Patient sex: M
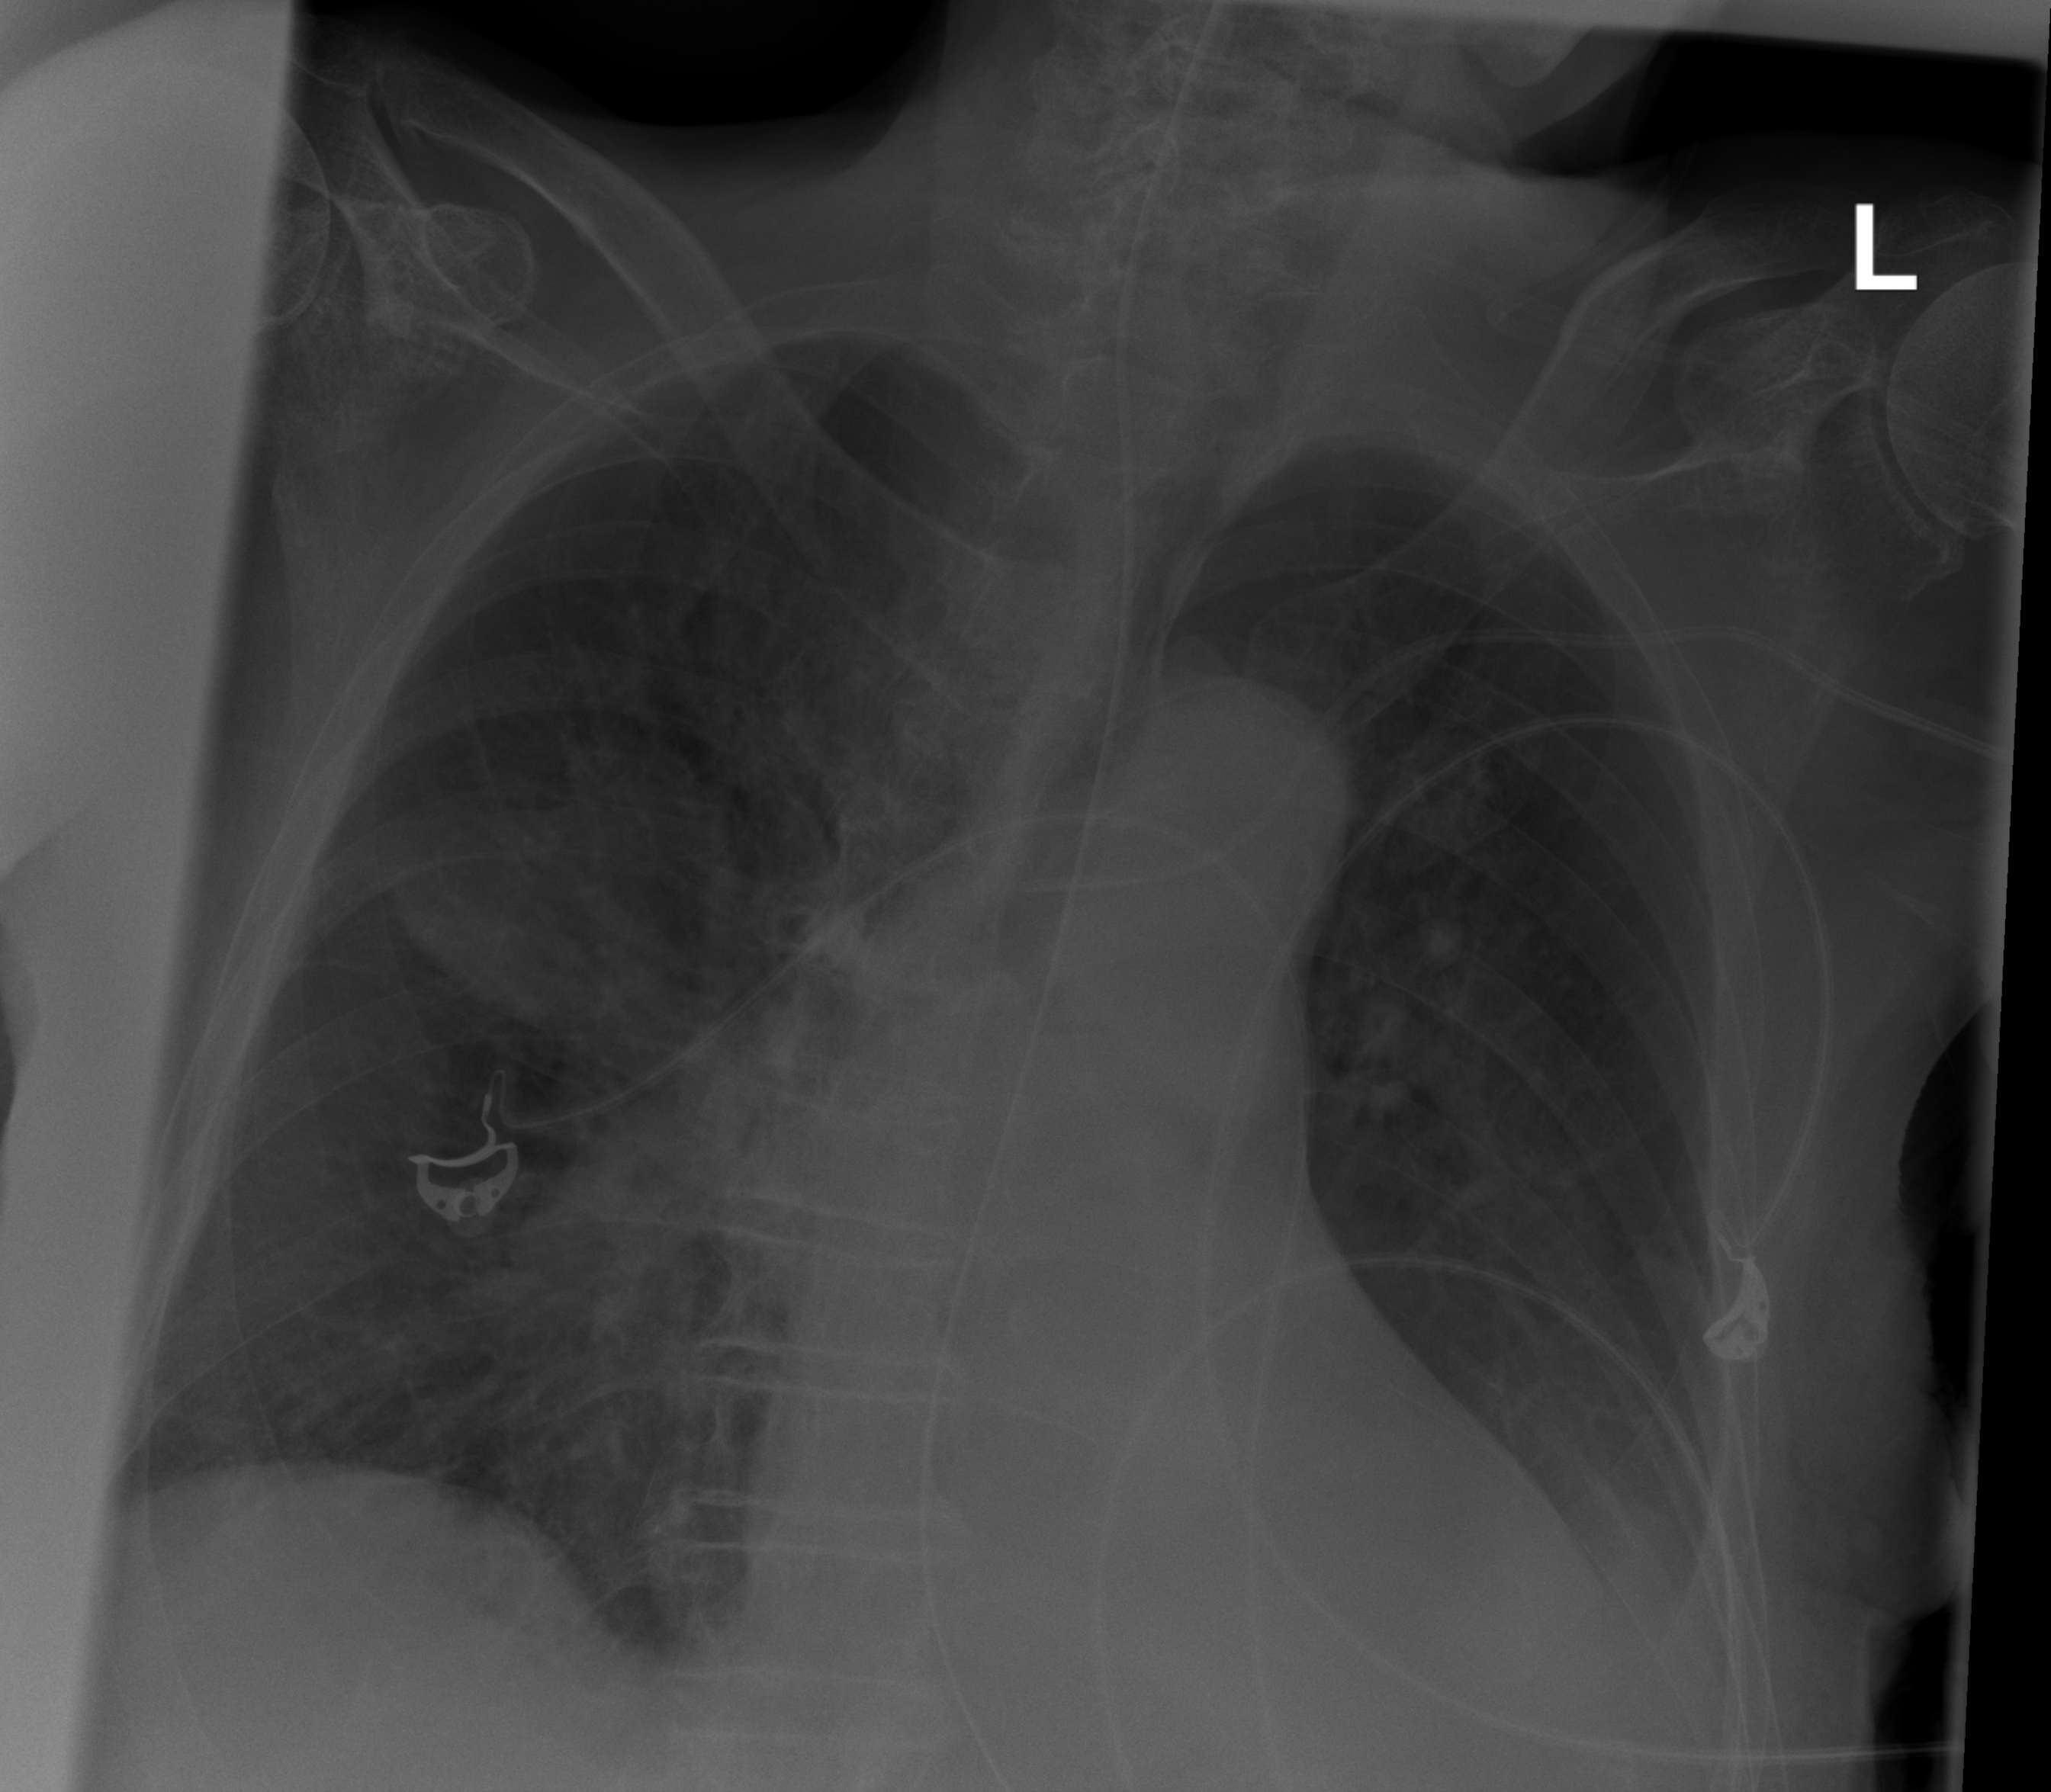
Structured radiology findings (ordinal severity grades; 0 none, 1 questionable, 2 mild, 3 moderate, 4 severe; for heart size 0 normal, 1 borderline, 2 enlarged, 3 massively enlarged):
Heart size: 0
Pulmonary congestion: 2
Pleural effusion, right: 0
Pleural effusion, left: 2
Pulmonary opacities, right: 2
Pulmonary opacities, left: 0
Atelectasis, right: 0
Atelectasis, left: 2